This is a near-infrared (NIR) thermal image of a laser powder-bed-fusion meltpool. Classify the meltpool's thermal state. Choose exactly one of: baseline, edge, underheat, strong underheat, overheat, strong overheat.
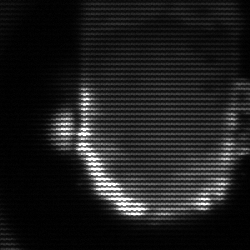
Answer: baseline